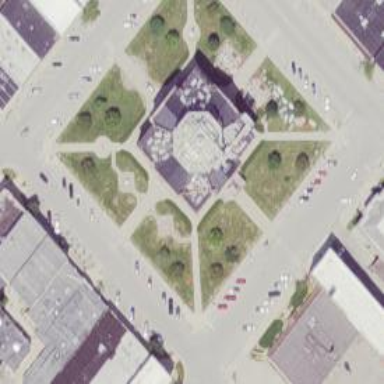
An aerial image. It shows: Public courthouse building.